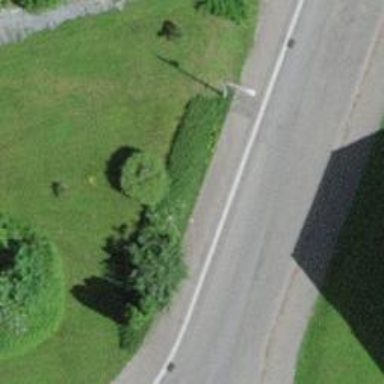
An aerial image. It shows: Sidewalk.